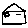
Label: house